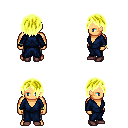
a pixel art fantasy rpg character, male body template, human, tanned skin, blue robe, metal pants, gold bangs hairstyle, bracelets, maroon shoes, four views (front, back, left, right), 2x2 character sprite sheet, small pixel art, hard edges, no anti-aliasing